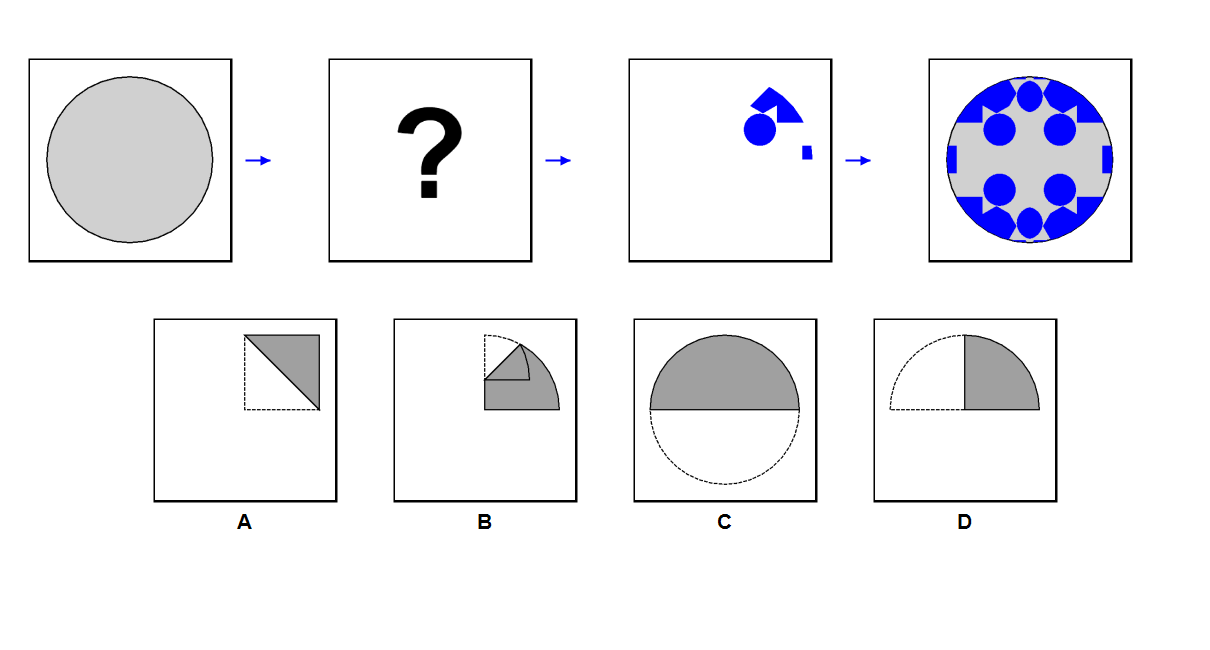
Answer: A